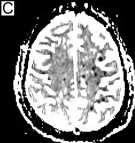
Brain magnetic resonance imaging (MRI) at the initial presentation and after two months. Brain MRI five days after admission corresponding reduction on the apparent diffusion coefficient sequence.
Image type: radiology (mri)